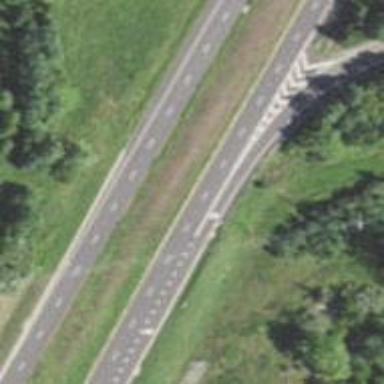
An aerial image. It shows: Motorway junction.